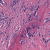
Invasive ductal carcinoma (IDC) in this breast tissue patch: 1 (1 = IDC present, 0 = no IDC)